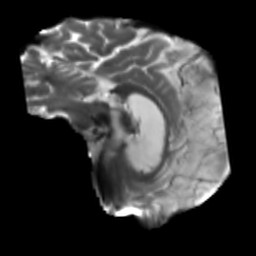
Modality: T2w
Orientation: sagittal
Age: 42
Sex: male
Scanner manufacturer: siemens
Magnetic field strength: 3 T
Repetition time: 5.25 s
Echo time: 0.08 s